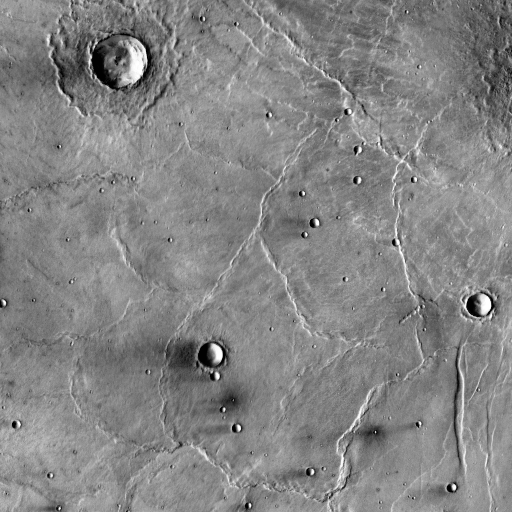
Crater classes present: Background, Other, Layered